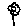
Label: flower